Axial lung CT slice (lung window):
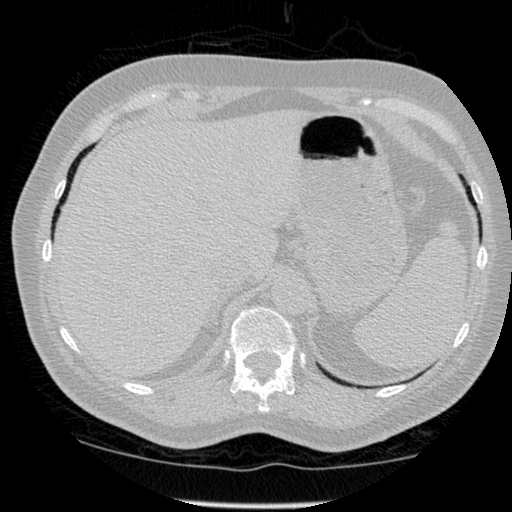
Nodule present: no